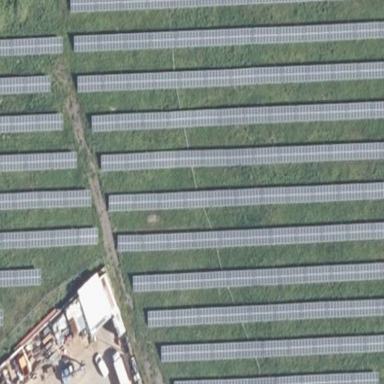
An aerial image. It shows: Solar power generator with photovoltaic panels.